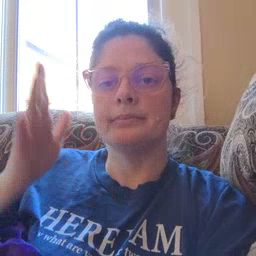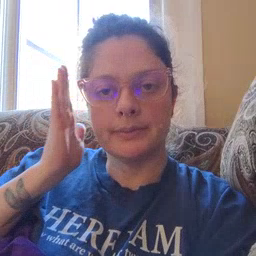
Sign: bed